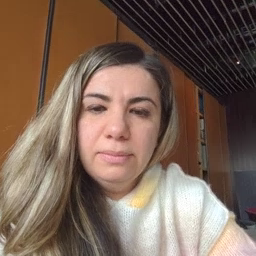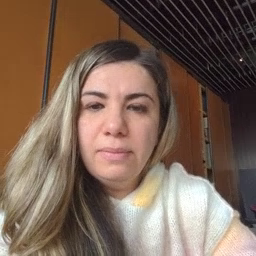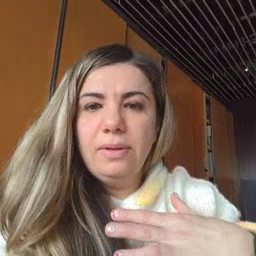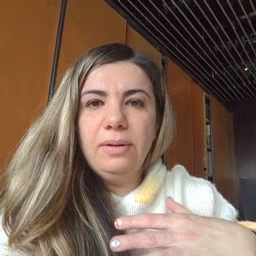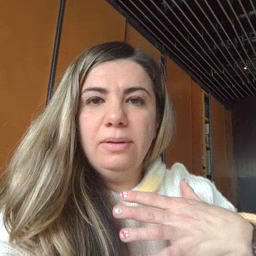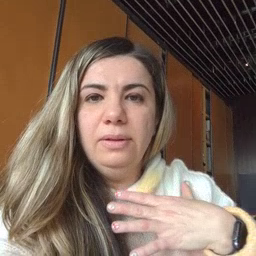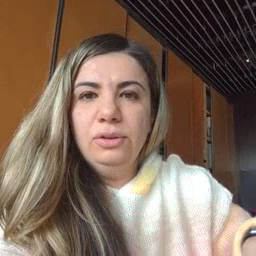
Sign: shirt